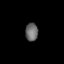
Tissue: lung
Cell type: Smooth muscle cells
Senescence score: 0.5517
Nuclear area (px): 222
Mean DAPI intensity: 105.829